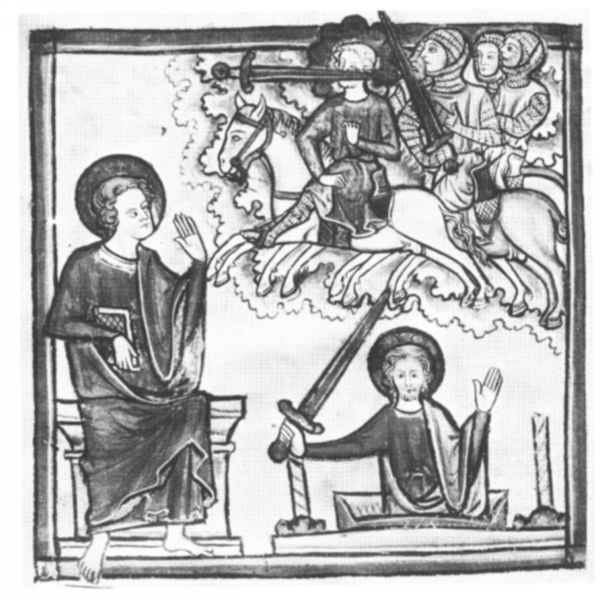
Titel: Altes Testament und typologische Miniaturen, Apokalypse (französisch)
Institution: Eton, College Library
Schlagwörter: hand, kampf, kämpfer, mann, weiß, wolken, geste, männer, schwarz, wolke, gesichter, richter, rahmen, sockel, sitzend, pferd, pferde, reiter, beine, sattel, füße, wellen, thron, kerze, kerzen, podest, buch, geschirr, druck, schwert, schwerter, trohn, ritter, armee, heer, rüstung, heiligenschein, jesus, mittelalter, heiliger, heilige, miniatur, galopp, buchmalerei